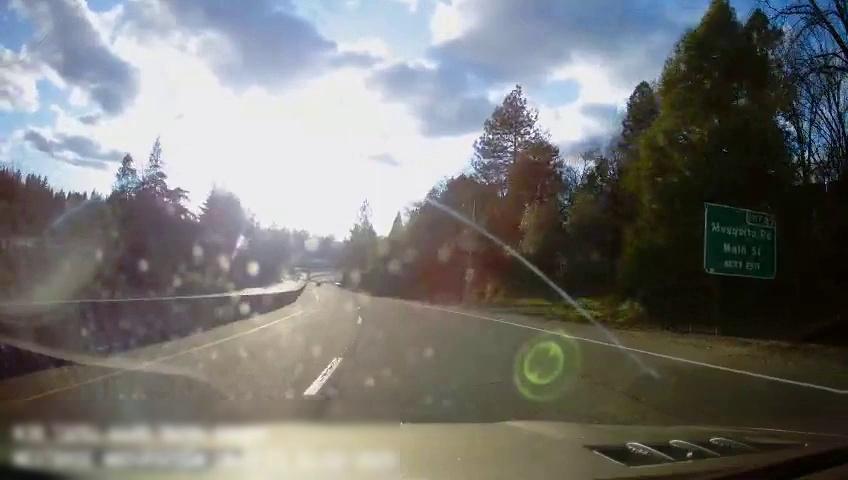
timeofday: Day
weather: Sunny
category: Drivable Space
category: Drivable Space
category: Lanes | Alternate Lane
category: Lanes | Current Lane
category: Lanes | Alternate Lane
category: Traffic | Signs